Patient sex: F
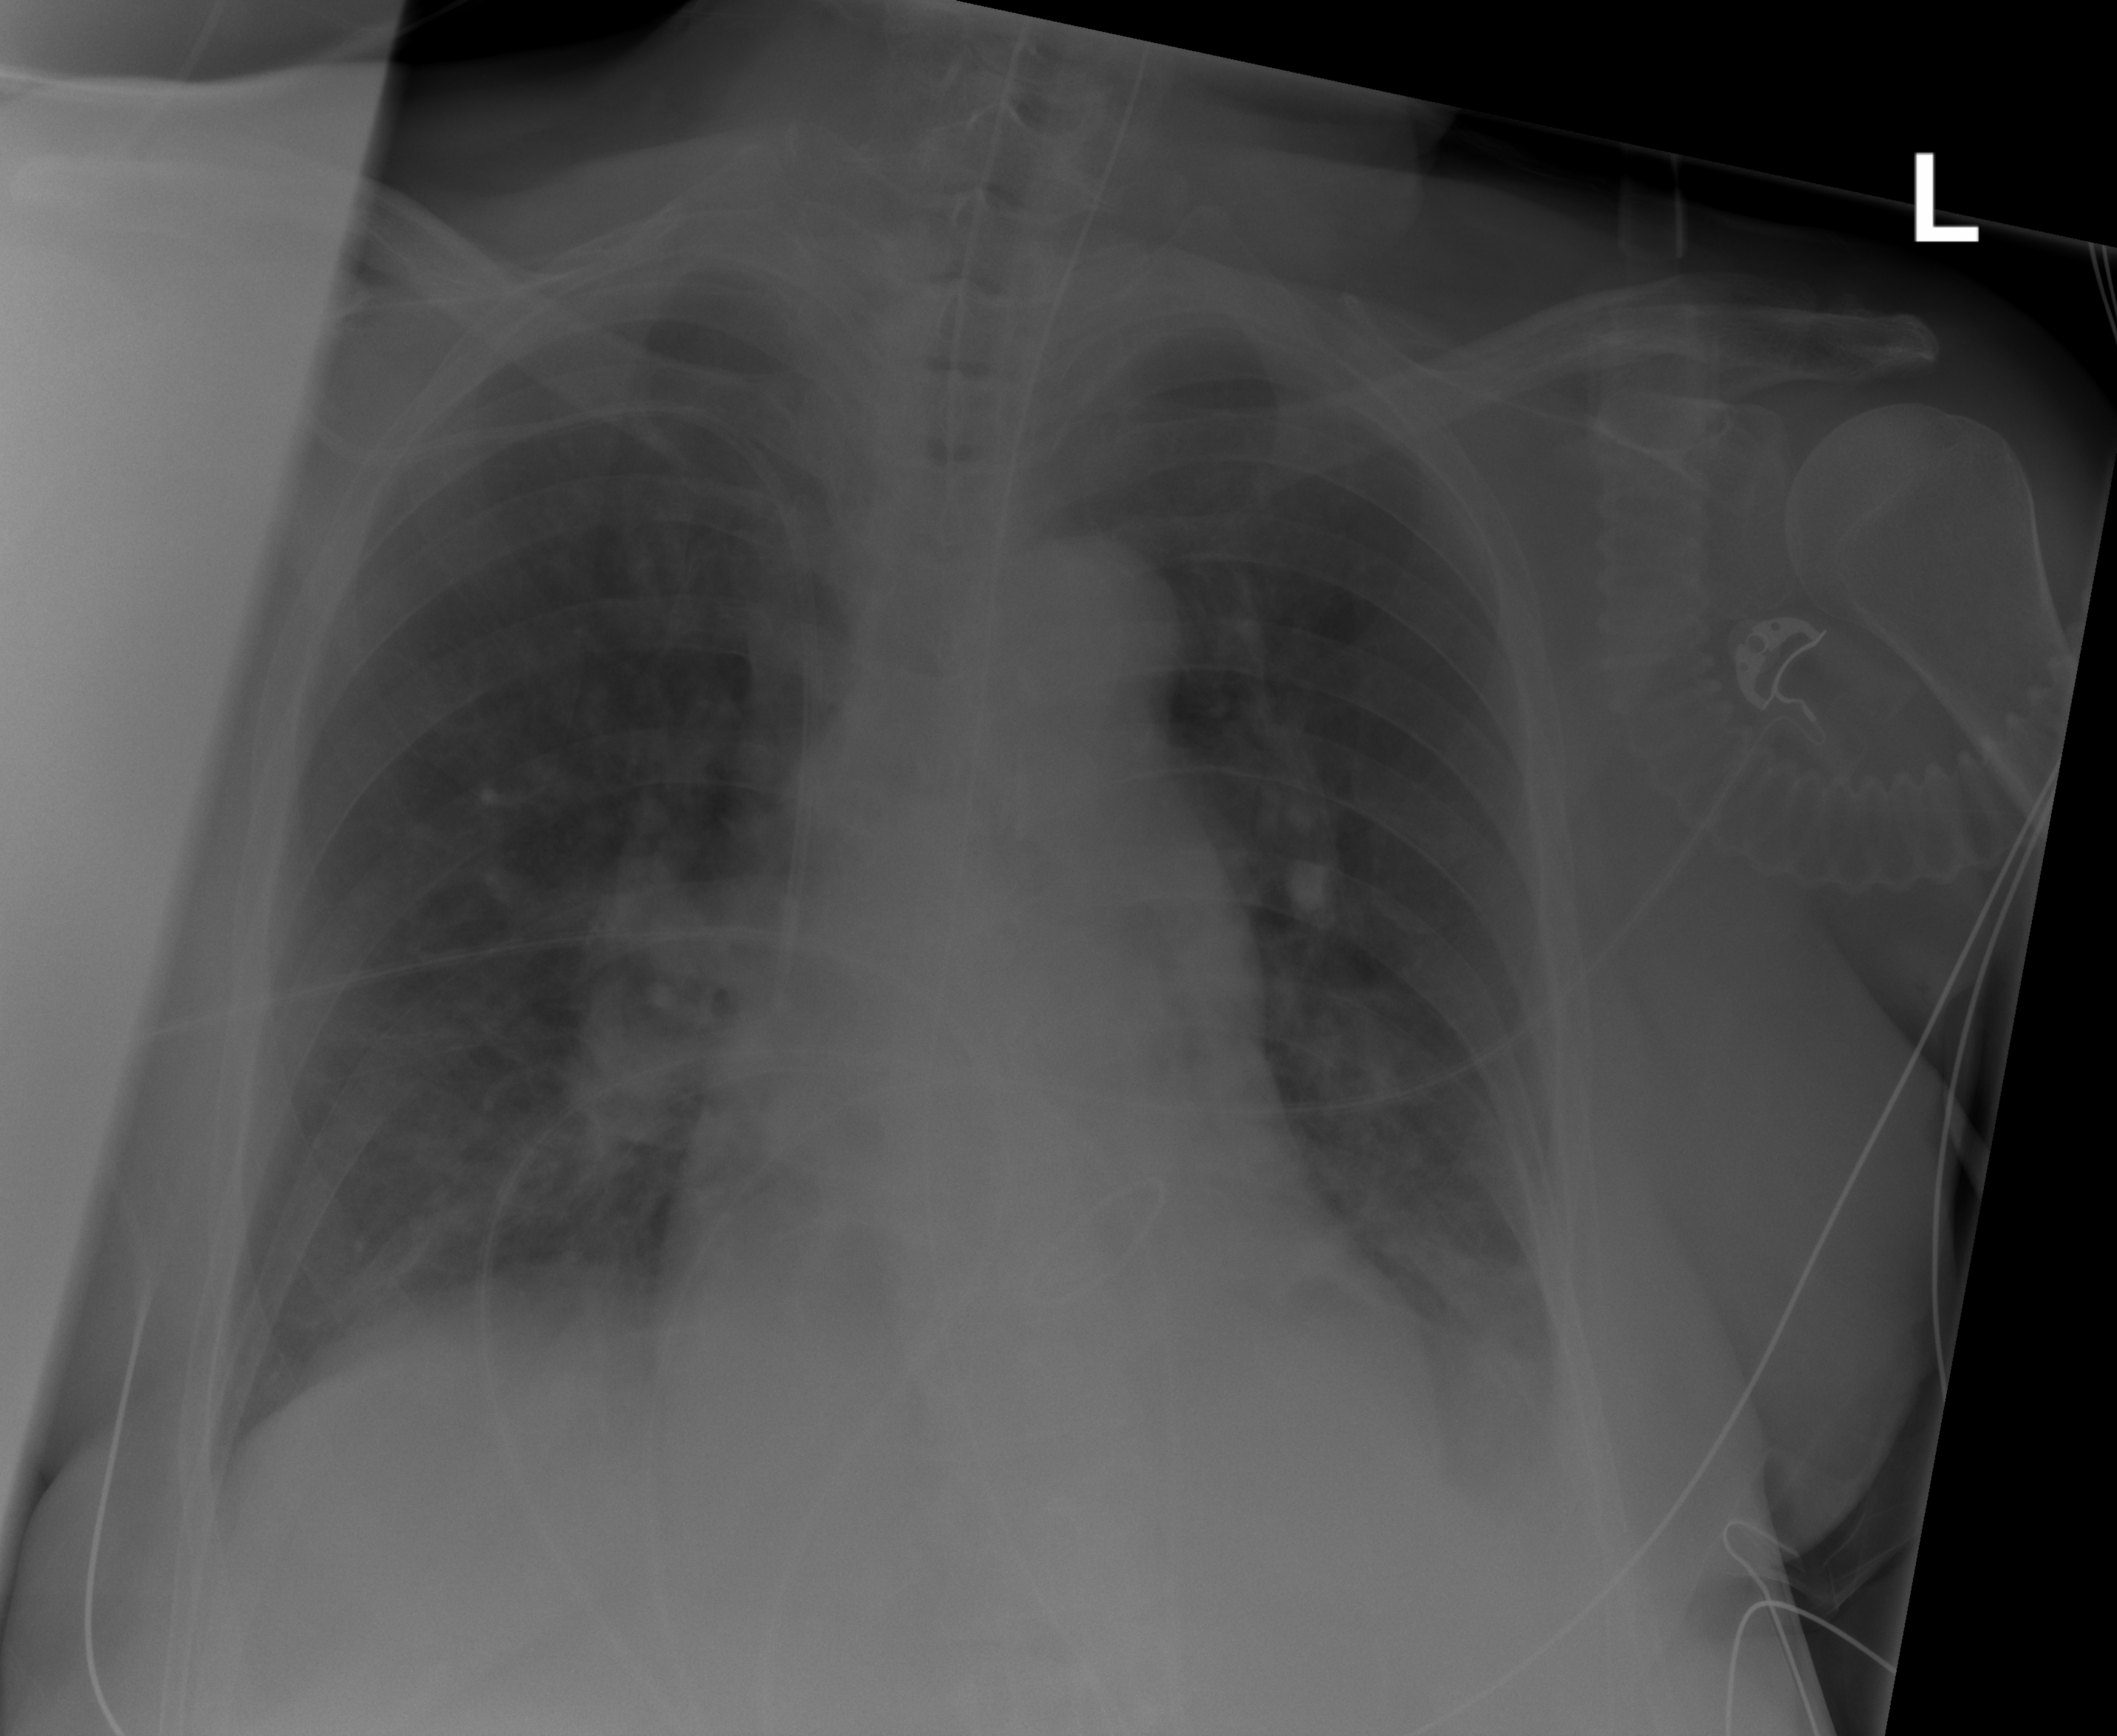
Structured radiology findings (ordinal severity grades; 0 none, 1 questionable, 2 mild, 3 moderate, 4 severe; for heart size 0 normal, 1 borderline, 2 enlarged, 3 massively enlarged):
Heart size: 2
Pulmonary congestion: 2
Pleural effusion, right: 0
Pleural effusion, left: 2
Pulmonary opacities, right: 1
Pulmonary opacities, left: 0
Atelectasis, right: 2
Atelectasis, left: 2